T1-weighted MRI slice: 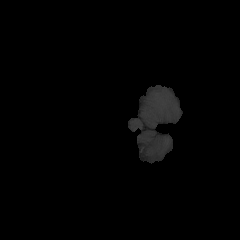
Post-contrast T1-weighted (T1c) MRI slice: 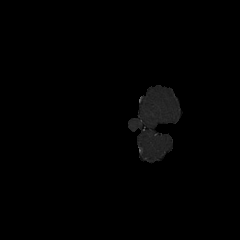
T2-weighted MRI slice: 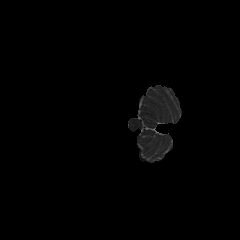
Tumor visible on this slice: no